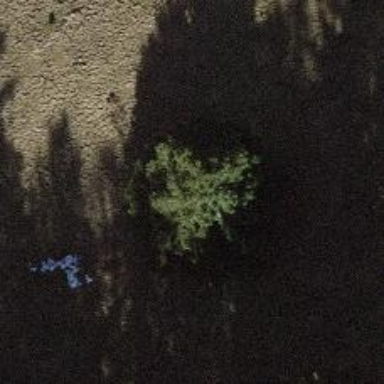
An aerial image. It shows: Beautiful tree in nature.